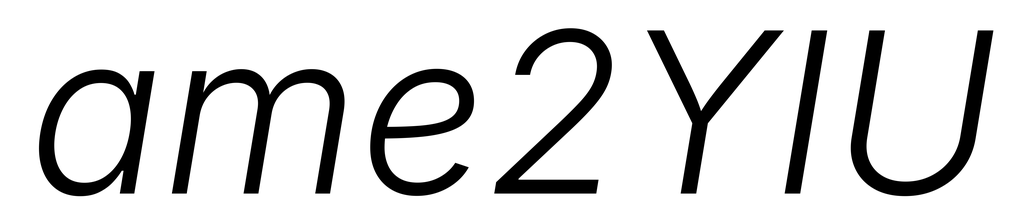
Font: Inter-Italic_Light_Italic